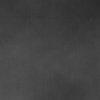
Label: dusty